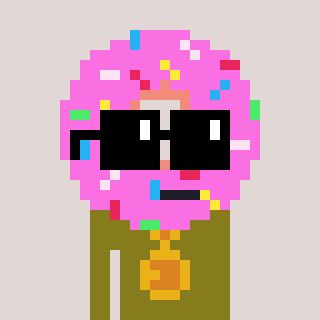
a pixel art character with square black sunglasses, a doughnut-shaped head and a gunk-colored body on a warm background